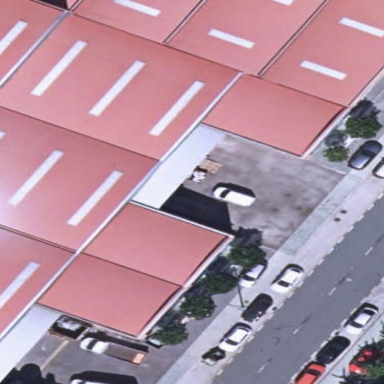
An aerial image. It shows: Industrial building.